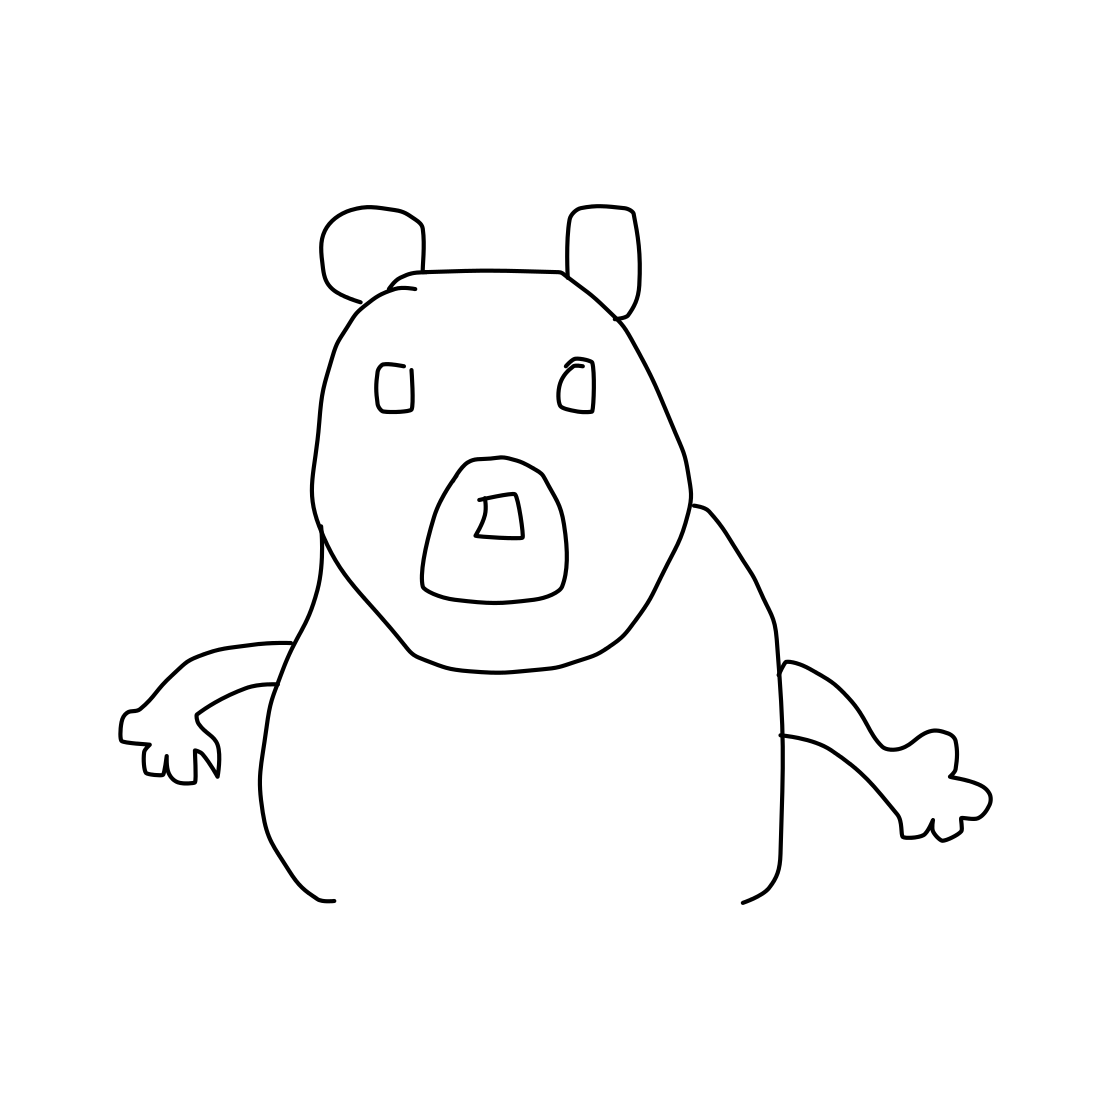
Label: bear (animal)